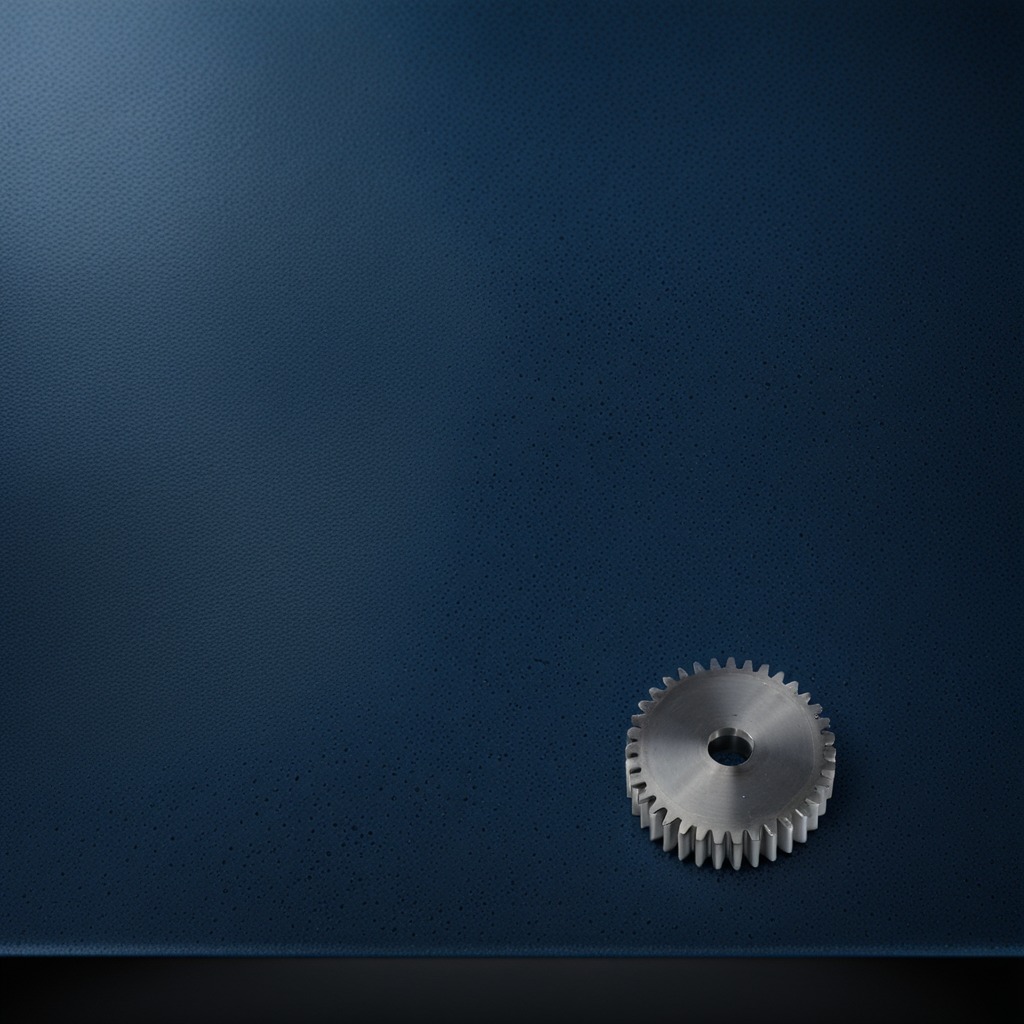
A steel gear with teeth is lying on a clean granite tabletop covered with a blue rubber mat inside a workshop at night dim ambient light soft shadows worn but beneath the mat